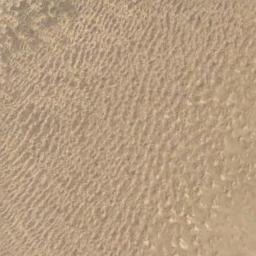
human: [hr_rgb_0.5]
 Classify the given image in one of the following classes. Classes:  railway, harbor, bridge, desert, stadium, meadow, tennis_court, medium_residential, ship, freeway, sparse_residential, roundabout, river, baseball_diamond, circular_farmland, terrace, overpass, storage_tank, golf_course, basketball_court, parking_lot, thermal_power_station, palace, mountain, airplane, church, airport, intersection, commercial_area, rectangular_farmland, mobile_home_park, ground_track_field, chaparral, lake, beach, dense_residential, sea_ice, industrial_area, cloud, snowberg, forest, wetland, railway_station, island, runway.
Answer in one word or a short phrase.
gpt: desert